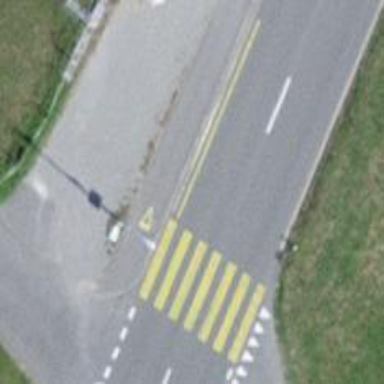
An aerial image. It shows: Bus stop with platform for public transport.